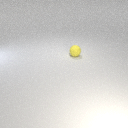
small yellow rubber sphere